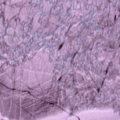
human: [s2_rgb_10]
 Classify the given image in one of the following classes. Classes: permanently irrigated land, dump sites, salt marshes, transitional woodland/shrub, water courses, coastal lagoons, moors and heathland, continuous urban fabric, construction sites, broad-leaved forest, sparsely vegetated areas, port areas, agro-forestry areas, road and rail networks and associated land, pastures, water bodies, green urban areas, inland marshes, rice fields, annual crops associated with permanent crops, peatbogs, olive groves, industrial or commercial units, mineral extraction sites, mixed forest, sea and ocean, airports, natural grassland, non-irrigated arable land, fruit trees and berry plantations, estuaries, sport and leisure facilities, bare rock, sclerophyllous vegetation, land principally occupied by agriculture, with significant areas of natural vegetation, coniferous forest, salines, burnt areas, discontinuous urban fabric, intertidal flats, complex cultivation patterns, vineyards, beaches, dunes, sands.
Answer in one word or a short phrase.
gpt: sea and ocean